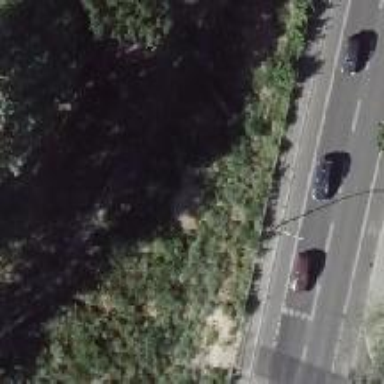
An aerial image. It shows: Secondary road with asphalt surface and both sidewalks. There is embankment along the road. The sidewalks and cycle lanes have asphalt surface.